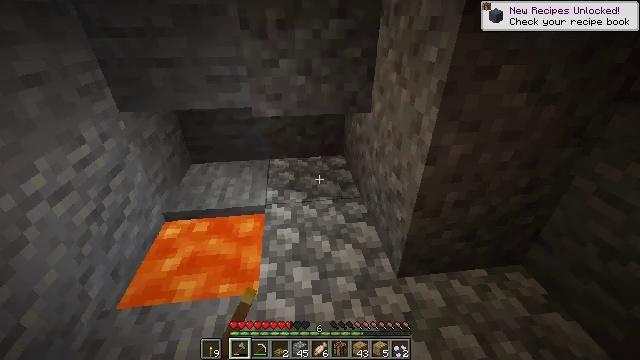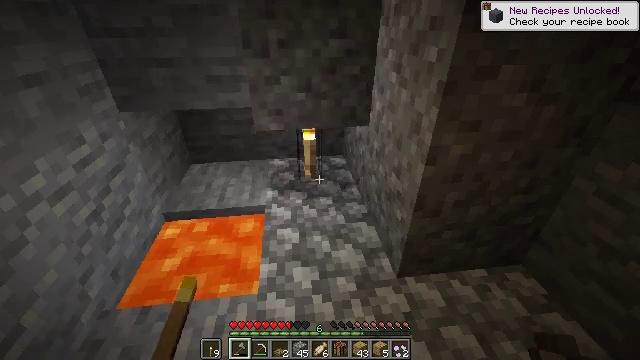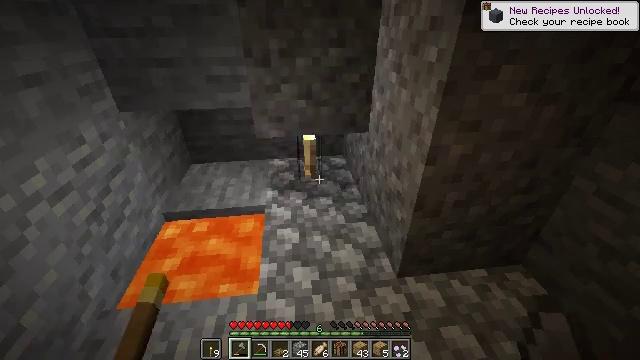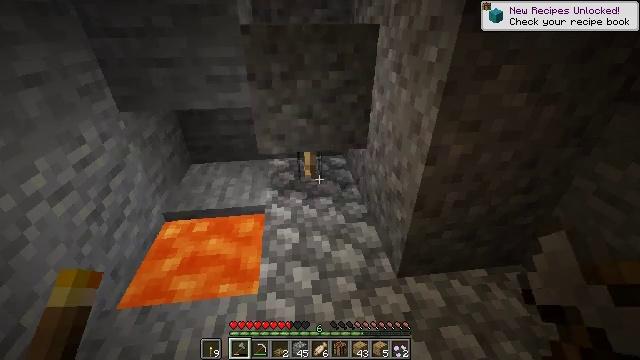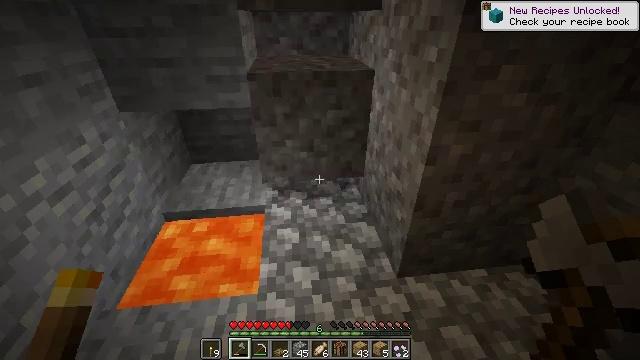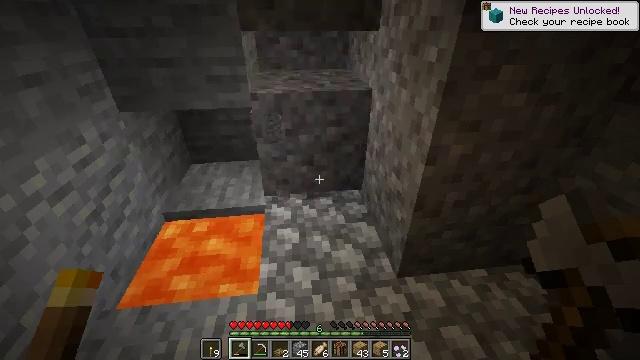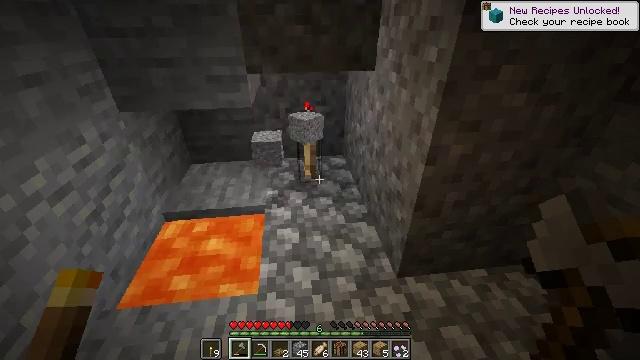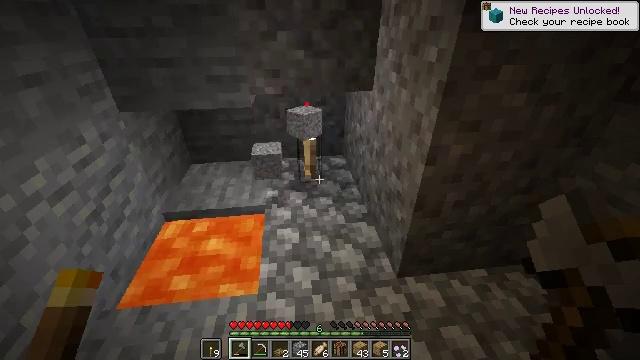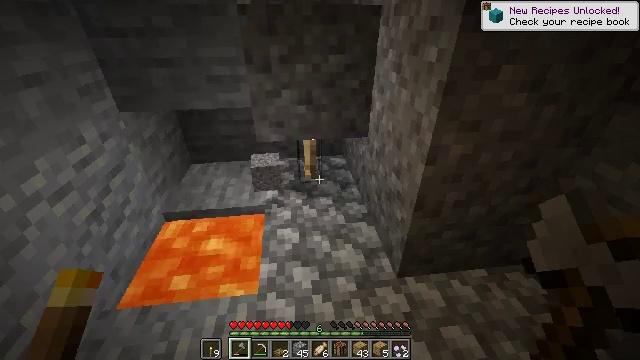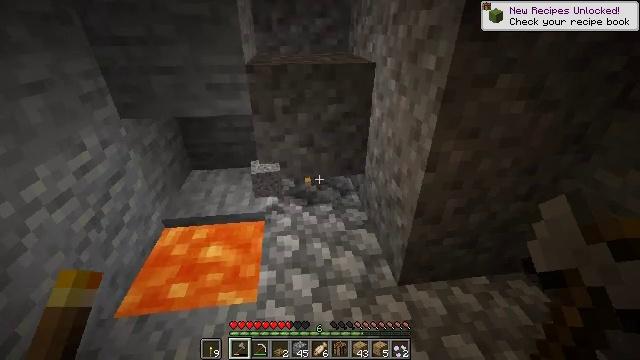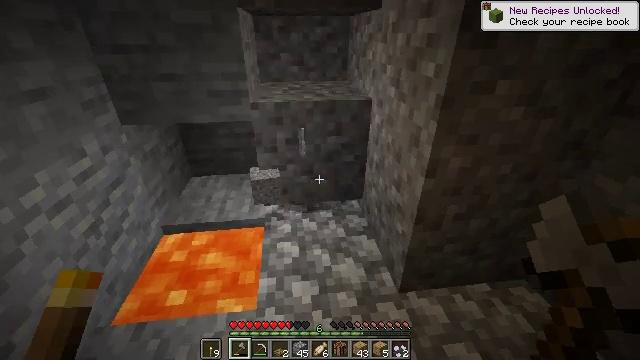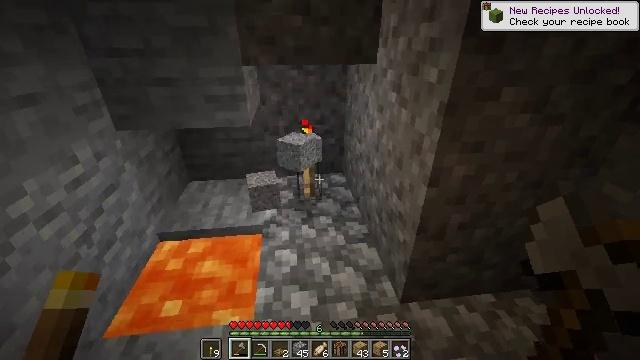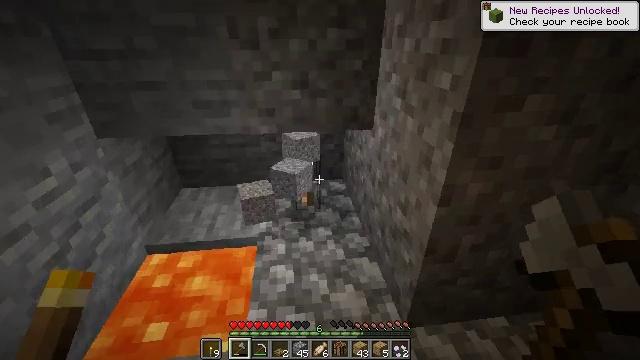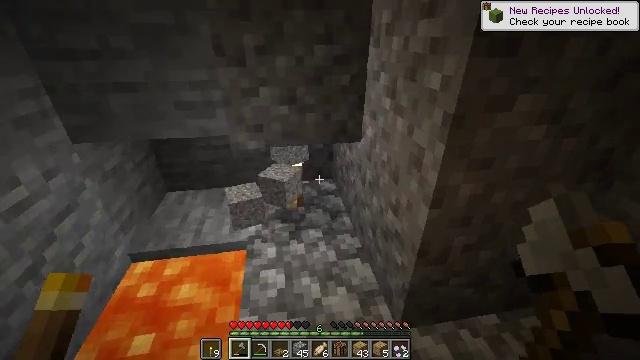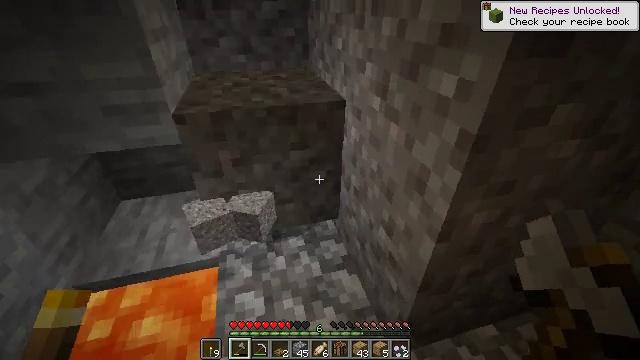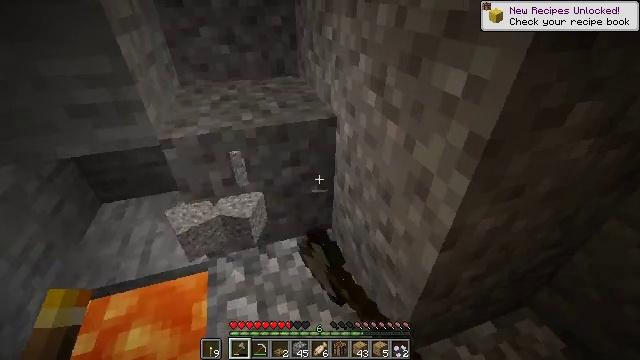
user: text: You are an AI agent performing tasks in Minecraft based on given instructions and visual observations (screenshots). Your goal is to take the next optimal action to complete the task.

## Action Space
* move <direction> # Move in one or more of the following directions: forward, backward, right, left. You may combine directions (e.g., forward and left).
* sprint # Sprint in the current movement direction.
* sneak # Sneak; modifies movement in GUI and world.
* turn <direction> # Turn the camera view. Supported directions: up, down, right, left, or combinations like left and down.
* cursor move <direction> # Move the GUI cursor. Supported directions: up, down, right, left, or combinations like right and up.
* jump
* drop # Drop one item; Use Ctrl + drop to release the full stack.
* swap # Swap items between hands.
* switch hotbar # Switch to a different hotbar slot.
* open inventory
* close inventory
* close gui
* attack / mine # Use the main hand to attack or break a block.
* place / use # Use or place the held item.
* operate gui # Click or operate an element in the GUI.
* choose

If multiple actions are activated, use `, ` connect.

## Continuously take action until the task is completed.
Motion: motion action
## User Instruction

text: Shovel up some gravel.
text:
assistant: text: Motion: no_op
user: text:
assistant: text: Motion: no_op
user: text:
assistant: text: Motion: no_op
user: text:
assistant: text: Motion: no_op
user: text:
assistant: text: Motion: no_op
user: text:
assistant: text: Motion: no_op
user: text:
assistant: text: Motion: no_op
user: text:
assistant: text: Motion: no_op
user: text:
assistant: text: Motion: turn up
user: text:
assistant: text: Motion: turn up
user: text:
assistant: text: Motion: move forward
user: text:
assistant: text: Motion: move forward
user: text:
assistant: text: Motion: move forward, turn right
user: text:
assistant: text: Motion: move forward, turn right and down, attack / mine
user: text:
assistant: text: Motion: turn right and down, attack / mine
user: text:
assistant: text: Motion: attack / mine
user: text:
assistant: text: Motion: turn up, attack / mine
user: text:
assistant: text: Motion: turn left and up, attack / mine
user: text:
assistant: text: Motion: turn left and up, attack / mine
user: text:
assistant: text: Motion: attack / mine
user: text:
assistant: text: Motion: attack / mine
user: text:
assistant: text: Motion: attack / mine
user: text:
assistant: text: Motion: turn left, attack / mine
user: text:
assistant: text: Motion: attack / mine
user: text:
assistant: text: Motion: attack / mine
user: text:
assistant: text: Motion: attack / mine
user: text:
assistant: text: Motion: attack / mine
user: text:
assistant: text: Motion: turn left, attack / mine
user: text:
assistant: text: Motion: attack / mine
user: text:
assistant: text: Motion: attack / mine